Interaction volume radius: 5 \u00c5
Interaction volume height: 10 \u00c5
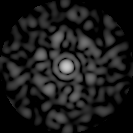
Disorder parameter: 0.8422